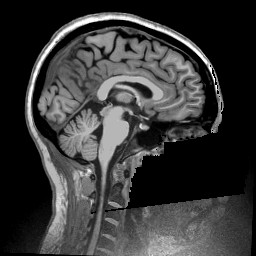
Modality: T1w
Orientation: sagittal
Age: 37
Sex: female